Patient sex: F
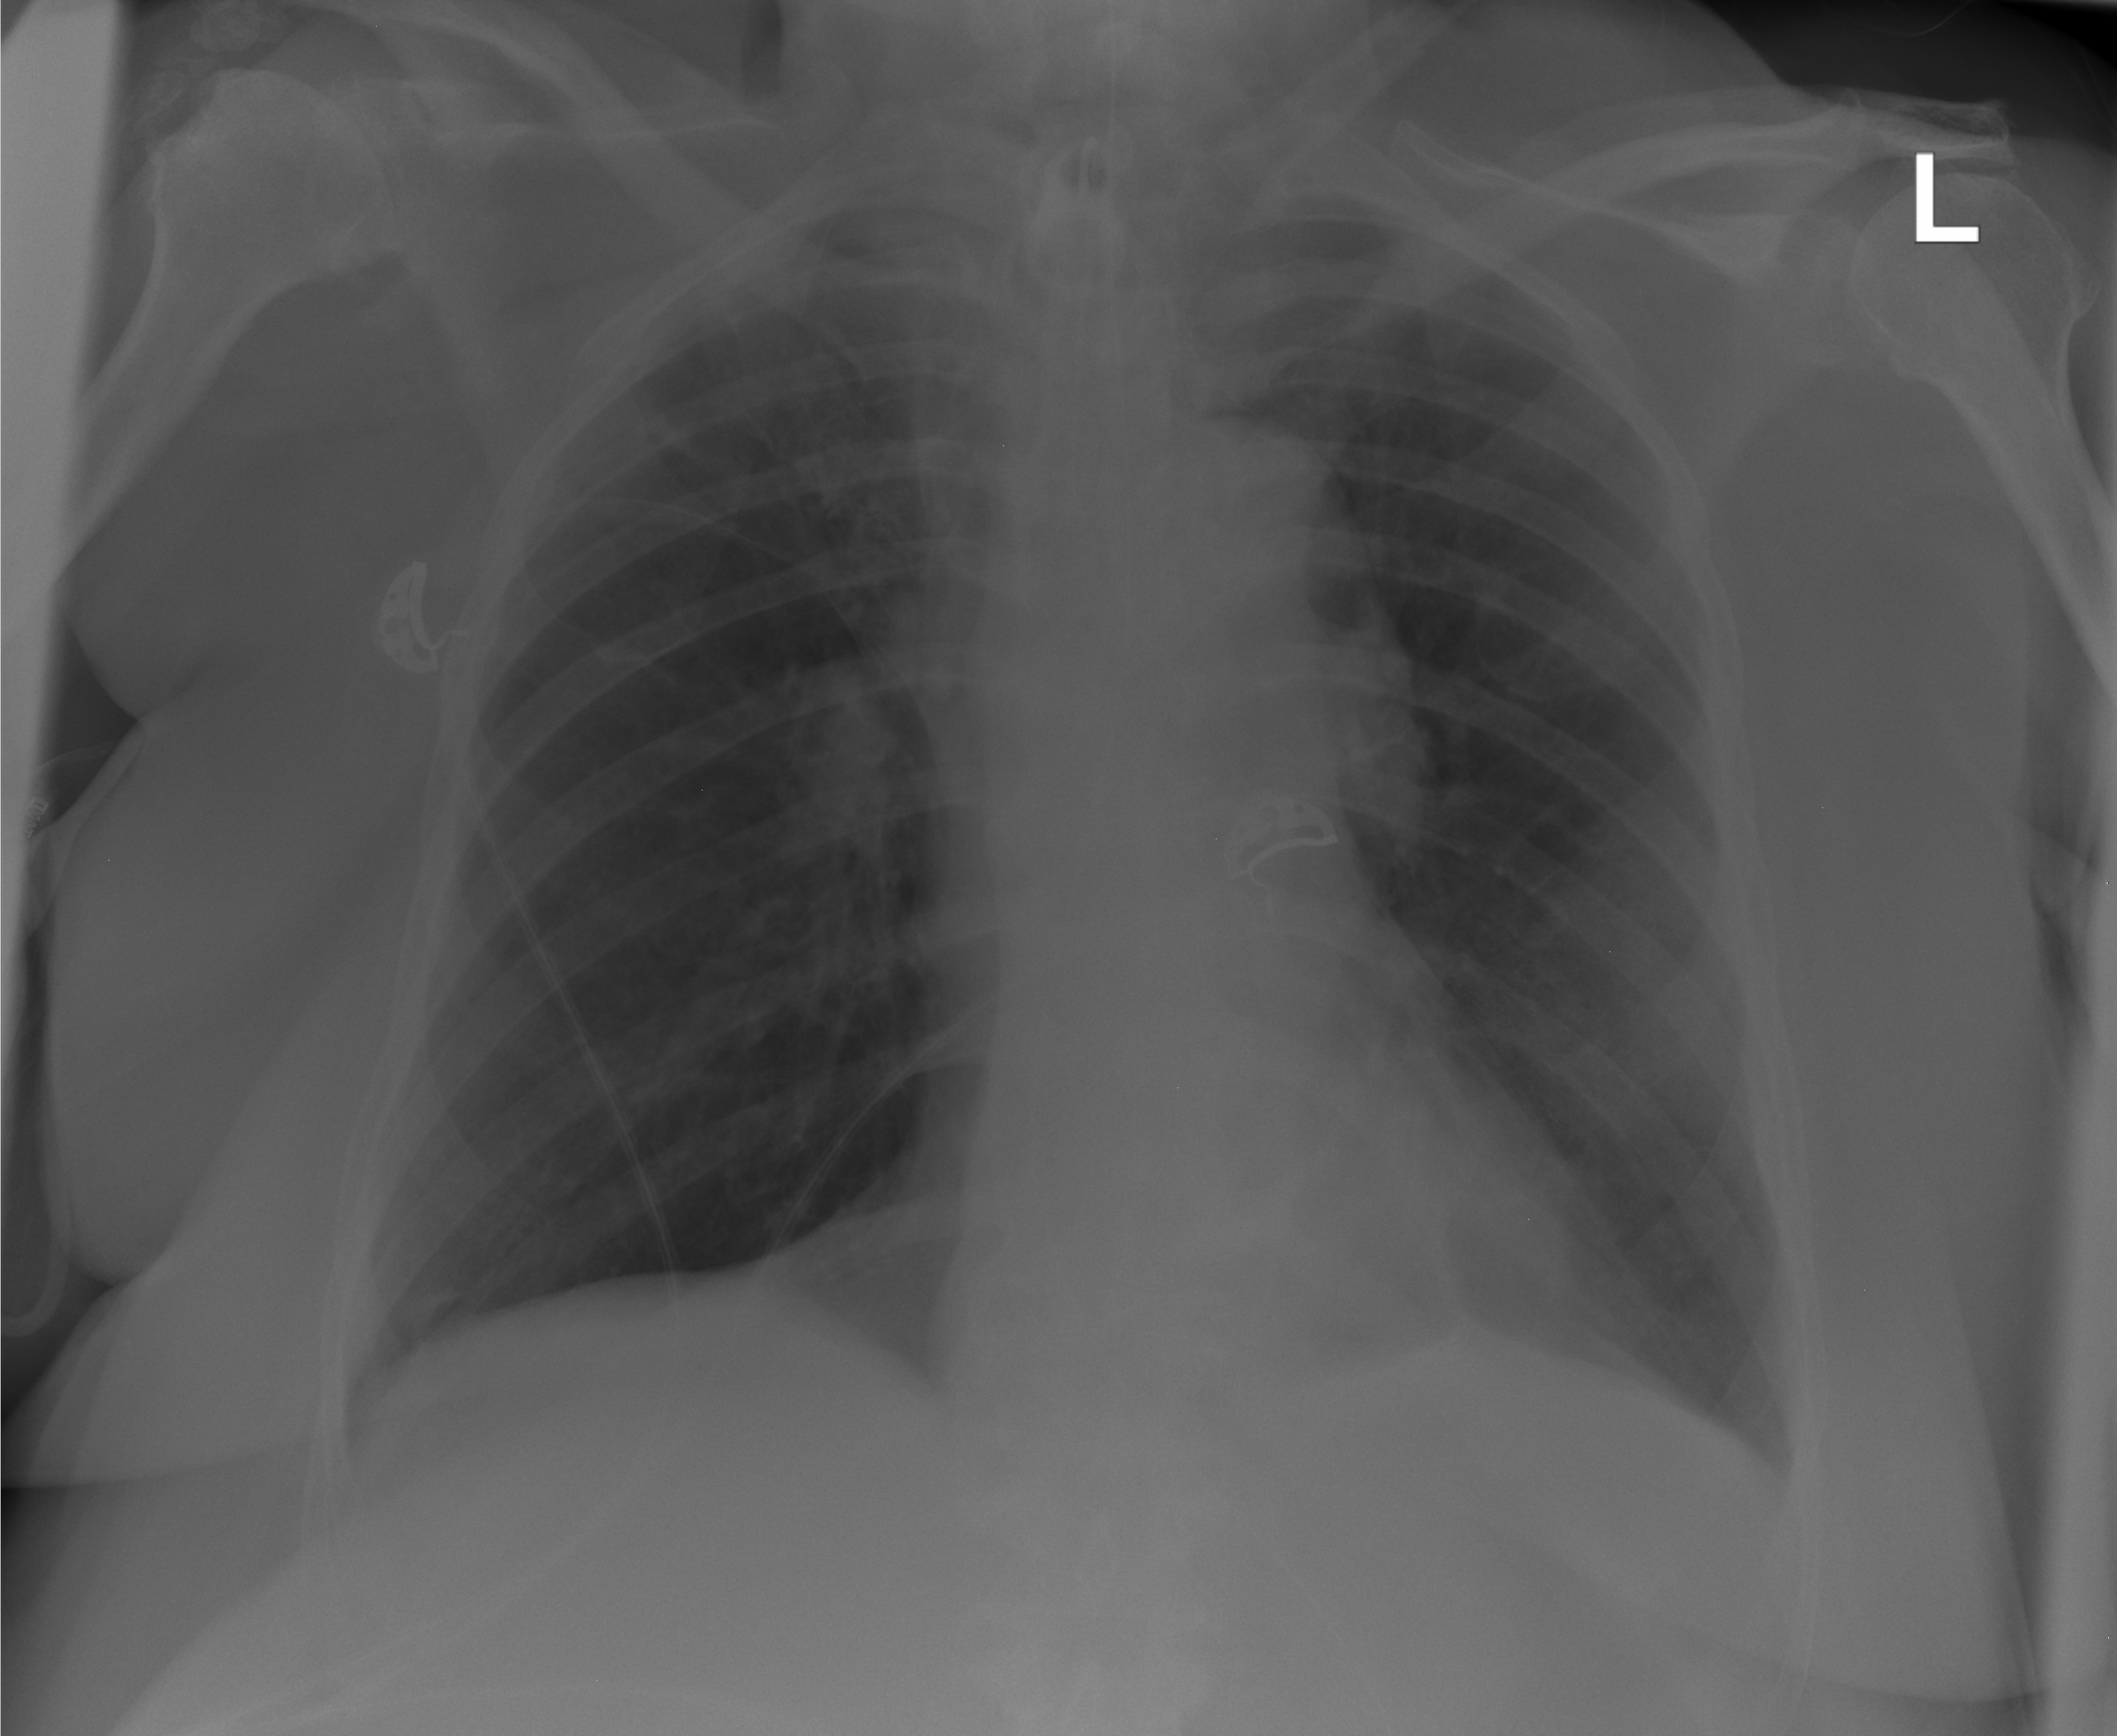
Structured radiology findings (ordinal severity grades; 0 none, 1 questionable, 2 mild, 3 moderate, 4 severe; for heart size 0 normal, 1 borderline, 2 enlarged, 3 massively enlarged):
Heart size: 0
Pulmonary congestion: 0
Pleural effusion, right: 0
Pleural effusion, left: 0
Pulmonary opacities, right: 1
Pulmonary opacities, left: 0
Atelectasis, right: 1
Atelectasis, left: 0